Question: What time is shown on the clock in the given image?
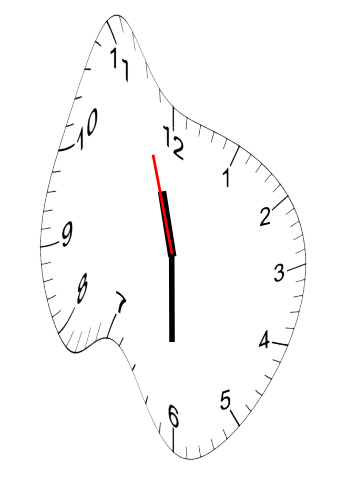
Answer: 11:29:57